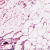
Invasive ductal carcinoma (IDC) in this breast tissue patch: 0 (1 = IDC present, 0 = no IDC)